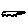
Label: cat